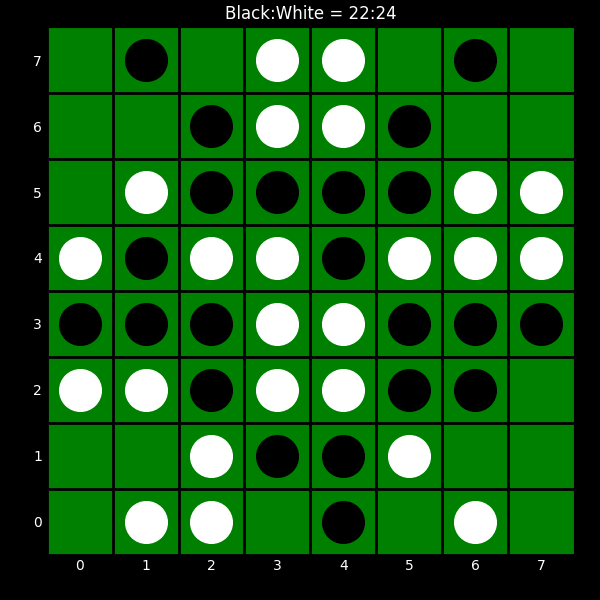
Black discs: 22
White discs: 24